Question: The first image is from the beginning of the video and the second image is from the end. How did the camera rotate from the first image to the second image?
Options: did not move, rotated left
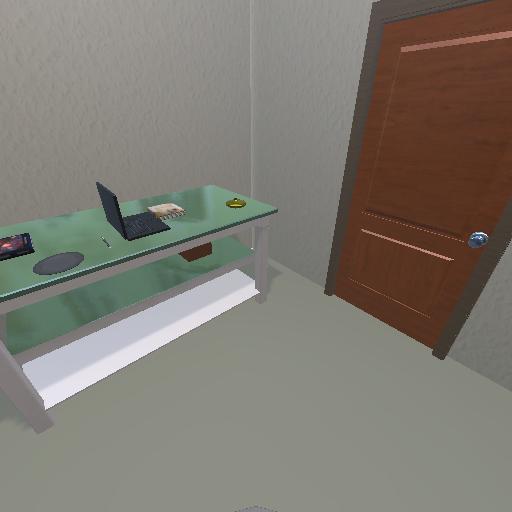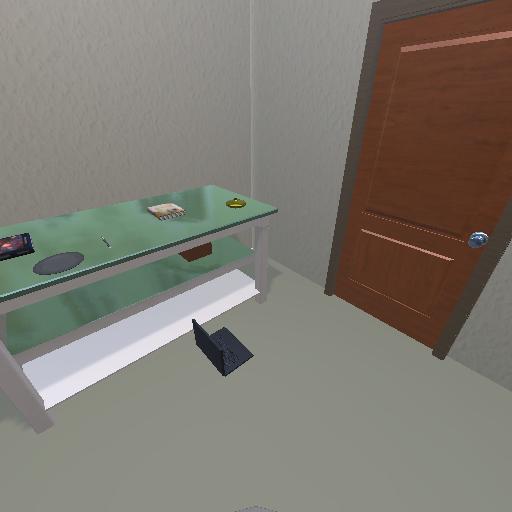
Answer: did not move